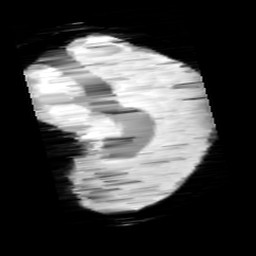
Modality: minIP
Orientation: sagittal
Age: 10
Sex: female
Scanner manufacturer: siemens
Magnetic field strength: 3 T
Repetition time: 0.027 s
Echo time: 0.02 s